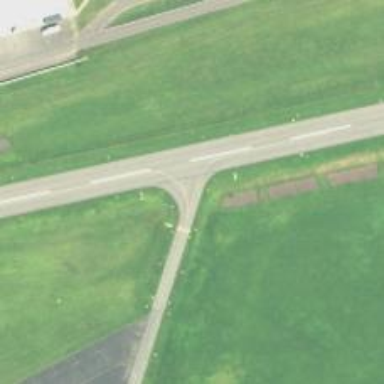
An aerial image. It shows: Image of taxiway at airport.